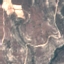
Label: HerbaceousVegetation